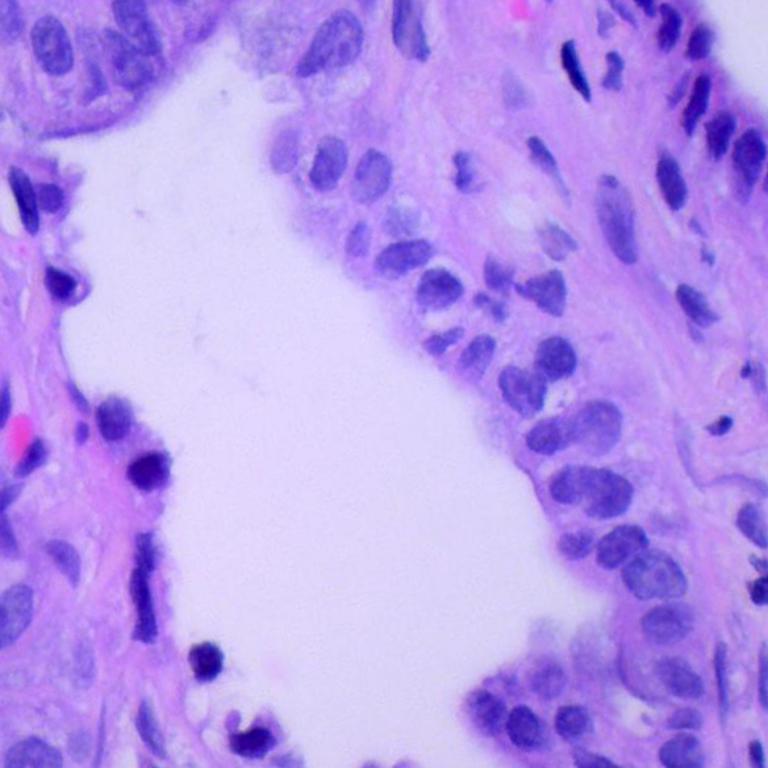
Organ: lung
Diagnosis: adenocarcinomas